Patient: sex M, age 67
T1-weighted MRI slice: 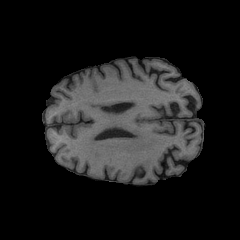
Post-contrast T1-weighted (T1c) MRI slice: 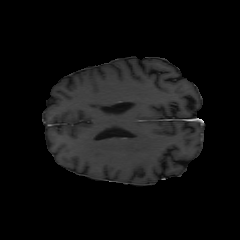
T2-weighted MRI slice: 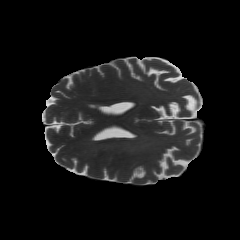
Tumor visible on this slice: yes
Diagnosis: Glioblastoma, IDH-wildtype
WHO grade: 4